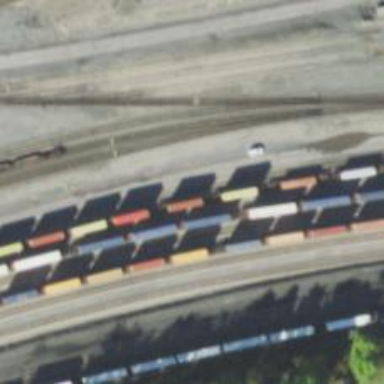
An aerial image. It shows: Railway yard in service.